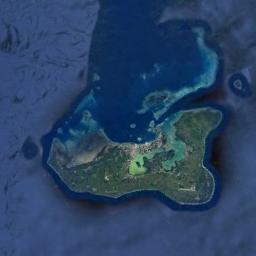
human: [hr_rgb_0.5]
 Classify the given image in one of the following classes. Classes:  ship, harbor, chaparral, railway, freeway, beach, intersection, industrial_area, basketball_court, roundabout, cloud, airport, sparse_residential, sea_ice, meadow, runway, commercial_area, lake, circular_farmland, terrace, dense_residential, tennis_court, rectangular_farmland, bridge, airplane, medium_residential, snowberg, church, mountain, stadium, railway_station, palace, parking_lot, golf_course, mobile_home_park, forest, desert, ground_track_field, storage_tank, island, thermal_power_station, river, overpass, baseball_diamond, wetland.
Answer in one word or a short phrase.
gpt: island